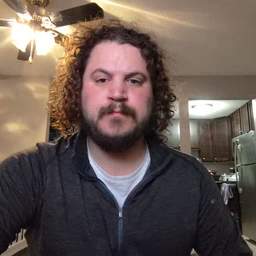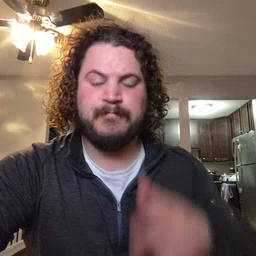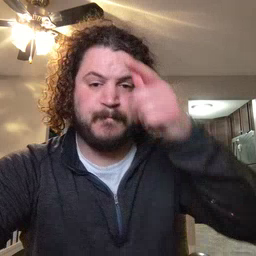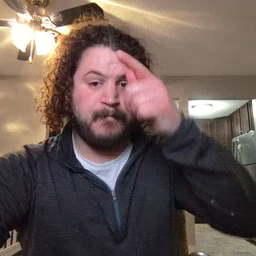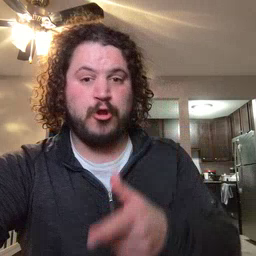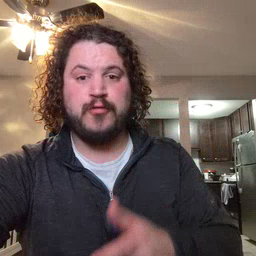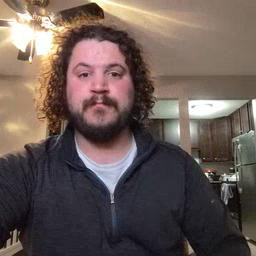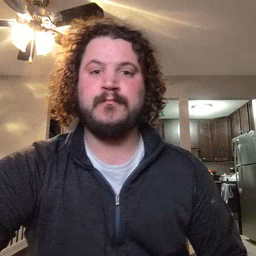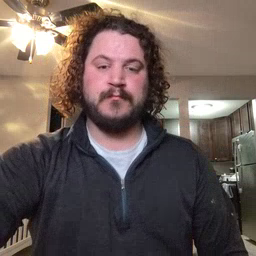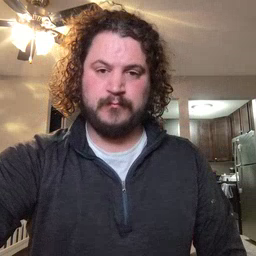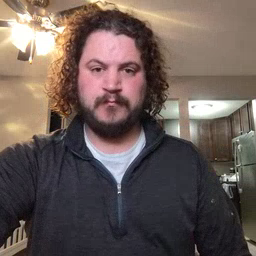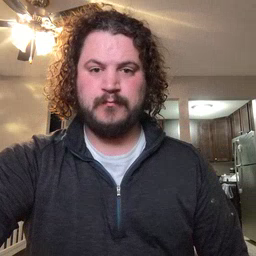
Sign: brother